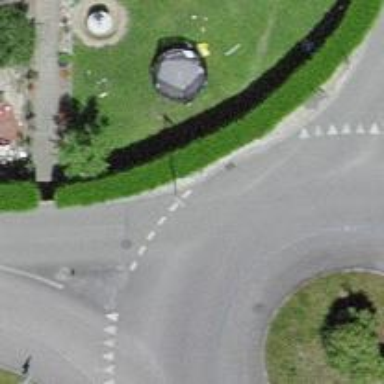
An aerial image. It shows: Roundabout on residential road with asphalt surface.